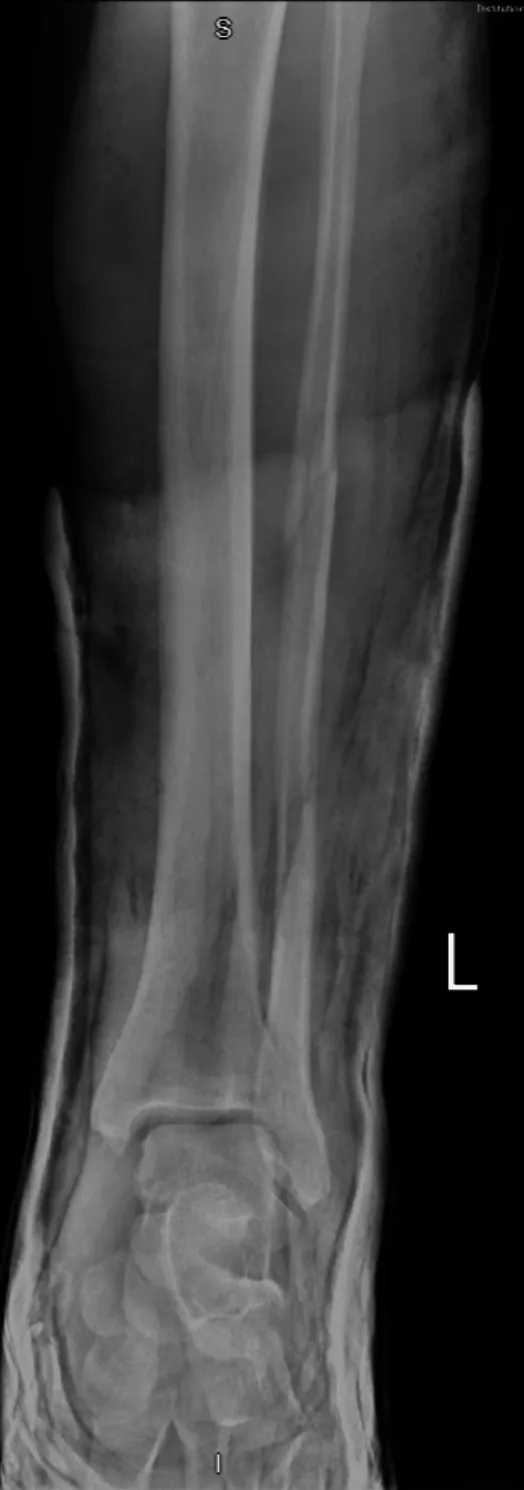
Anteroposterior left ankle radiograph post-reduction under conscious sedation and application of a backslab.
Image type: radiology (x_ray)